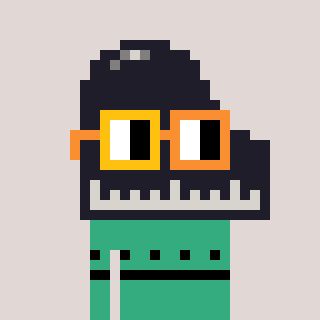
a pixel art character with square yellow and orange glasses, a piano-shaped head and a teal-colored body on a warm background